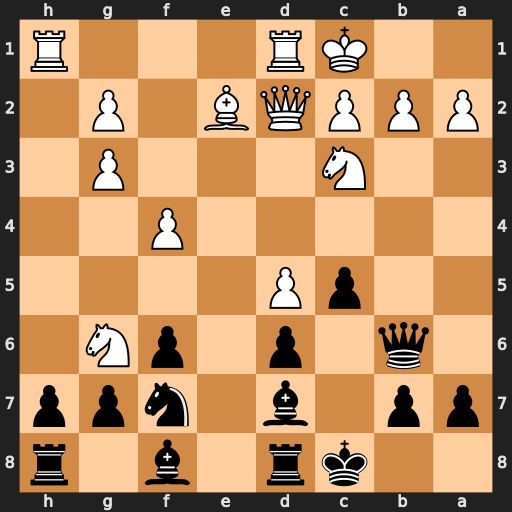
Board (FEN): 2kr1b1r/pp1b1npp/1q1p1pN1/2pP4/5P2/2N3P1/PPPQB1P1/2KR3R
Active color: b
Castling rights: -
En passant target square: -
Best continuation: hxg6 Rxh8 Nxh8